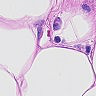
Metastatic tissue present: no